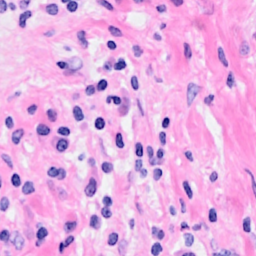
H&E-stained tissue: Breast